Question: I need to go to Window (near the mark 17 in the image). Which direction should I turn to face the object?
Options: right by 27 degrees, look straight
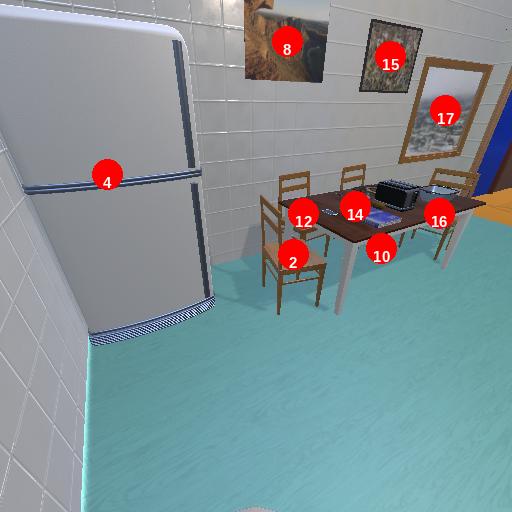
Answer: right by 27 degrees